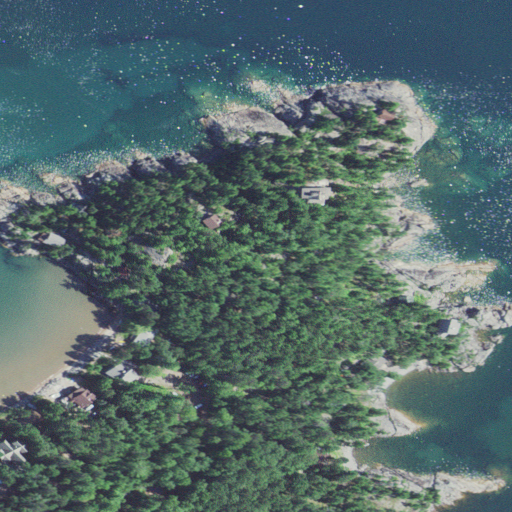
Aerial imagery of cape in Michigan named Middle Island Point containing open water, open development, evergreen forest, barren land, low intensity development, mixed forest, medium intensity development, high intensity development, and herbaceous wetlands